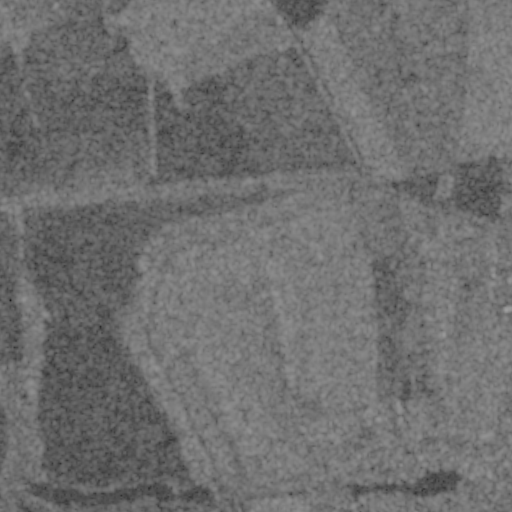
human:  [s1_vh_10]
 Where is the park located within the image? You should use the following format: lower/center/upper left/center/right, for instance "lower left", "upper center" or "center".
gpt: The park is located in the upper right of the image.
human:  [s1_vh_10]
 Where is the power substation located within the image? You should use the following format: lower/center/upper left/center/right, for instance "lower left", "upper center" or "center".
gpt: The power substation is located in the center left of the image.
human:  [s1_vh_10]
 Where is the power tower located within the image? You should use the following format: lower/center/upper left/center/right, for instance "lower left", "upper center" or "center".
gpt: The power tower is located in the lower left of the image.
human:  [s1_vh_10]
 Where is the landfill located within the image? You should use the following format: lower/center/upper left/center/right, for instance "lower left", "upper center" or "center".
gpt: There is no landfill in the image.

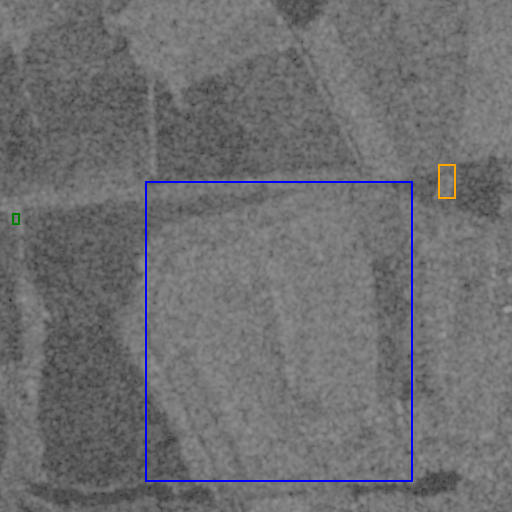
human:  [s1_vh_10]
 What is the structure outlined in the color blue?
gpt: The structure outlined in blue is a crop field.
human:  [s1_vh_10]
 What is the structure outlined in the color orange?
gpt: The structure outlined in orange is a park.
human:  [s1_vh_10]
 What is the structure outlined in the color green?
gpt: The structure outlined in green is a power substation.
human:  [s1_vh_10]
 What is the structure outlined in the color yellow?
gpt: There is no yellow outline.